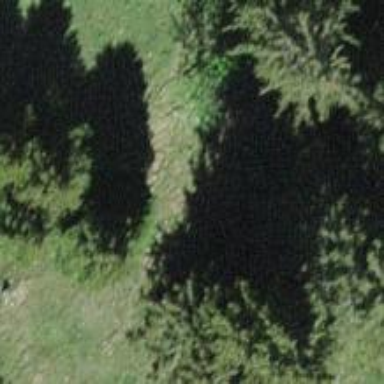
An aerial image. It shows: Needle-leaved tree in natural setting.